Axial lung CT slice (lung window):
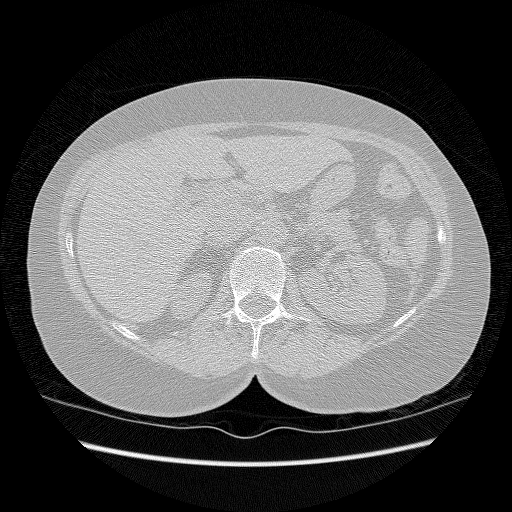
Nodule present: no